Field crop: maize
Growth stage: 1
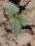
Species: datura